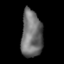
Tissue: lung
Cell type: Epithelial cells
Senescence score: 0.1609
Nuclear area (px): 970
Mean DAPI intensity: 111.695